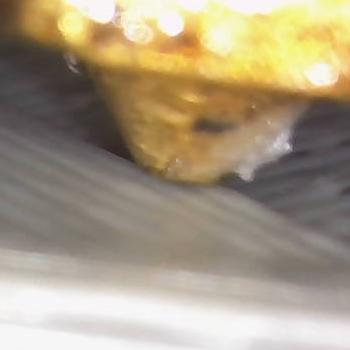
Flow rate: 100%